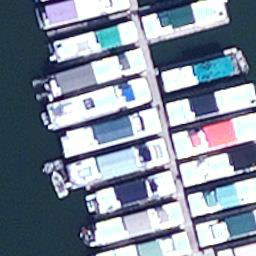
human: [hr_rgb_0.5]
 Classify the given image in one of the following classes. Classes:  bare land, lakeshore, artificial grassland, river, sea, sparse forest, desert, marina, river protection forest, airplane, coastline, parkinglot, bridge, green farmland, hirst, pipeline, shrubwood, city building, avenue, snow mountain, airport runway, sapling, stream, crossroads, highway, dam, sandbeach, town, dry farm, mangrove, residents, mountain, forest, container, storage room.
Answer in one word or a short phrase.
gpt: marina